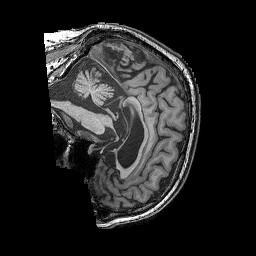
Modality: T1w
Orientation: sagittal
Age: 51
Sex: male
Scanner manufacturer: siemens
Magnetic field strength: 3 T
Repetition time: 2.25 s
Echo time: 0.00411 s